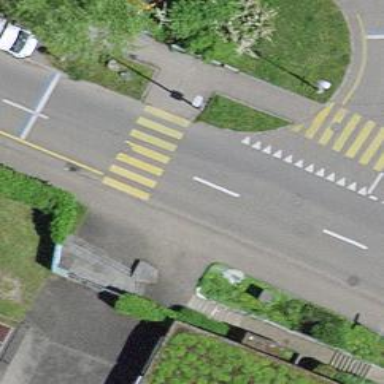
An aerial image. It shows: Marked crossing on the road.